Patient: sex M, age 51
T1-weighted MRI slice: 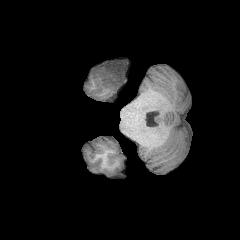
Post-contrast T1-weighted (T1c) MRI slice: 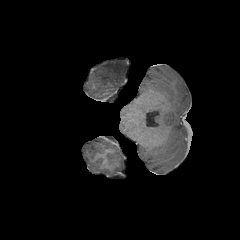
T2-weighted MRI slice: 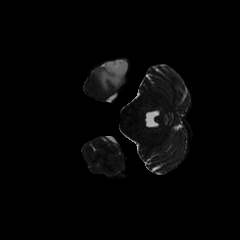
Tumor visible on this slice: yes
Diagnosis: Astrocytoma, IDH-mutant
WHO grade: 4